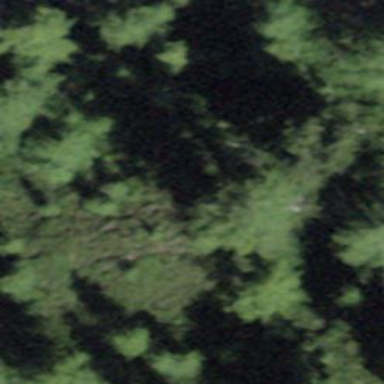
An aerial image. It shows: Mixed woodland area with various types of leaves.